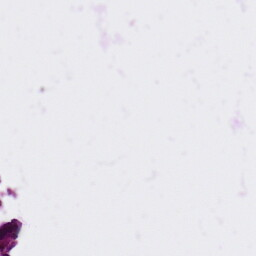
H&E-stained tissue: Ovarian